Field crop: tomato
Growth stage: 1
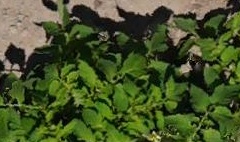
Species: tomato